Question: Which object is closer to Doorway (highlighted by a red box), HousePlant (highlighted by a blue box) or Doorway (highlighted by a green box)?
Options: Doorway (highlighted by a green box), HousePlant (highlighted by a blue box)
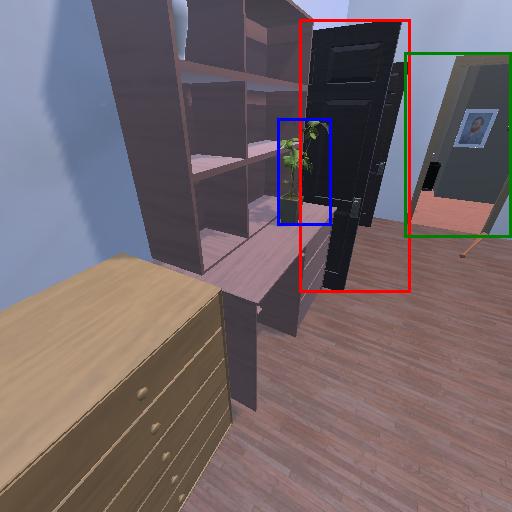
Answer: Doorway (highlighted by a green box)